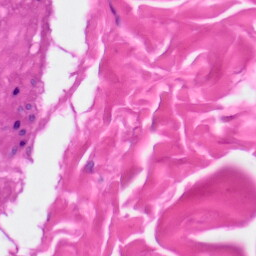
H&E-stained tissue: Skin